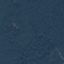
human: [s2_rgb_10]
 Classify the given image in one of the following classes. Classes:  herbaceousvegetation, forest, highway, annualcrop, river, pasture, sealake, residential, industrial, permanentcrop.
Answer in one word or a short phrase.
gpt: Forest